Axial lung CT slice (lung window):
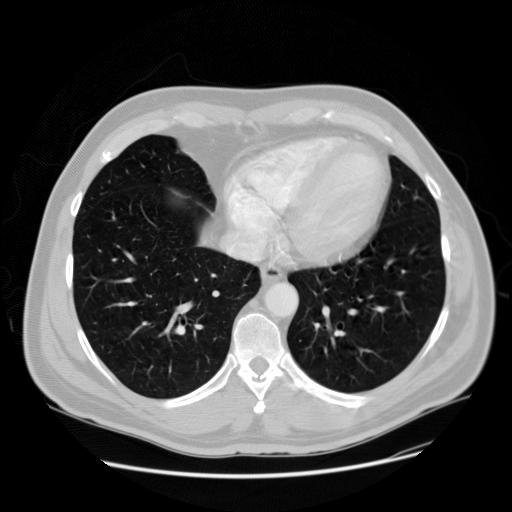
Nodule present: no